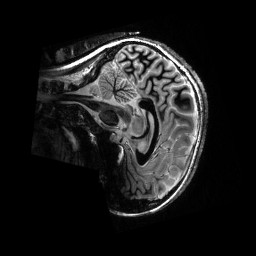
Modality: T1w
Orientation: sagittal
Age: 23
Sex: female
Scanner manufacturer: siemens
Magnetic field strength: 6.98 T
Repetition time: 4.5 s
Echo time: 0.00337 s